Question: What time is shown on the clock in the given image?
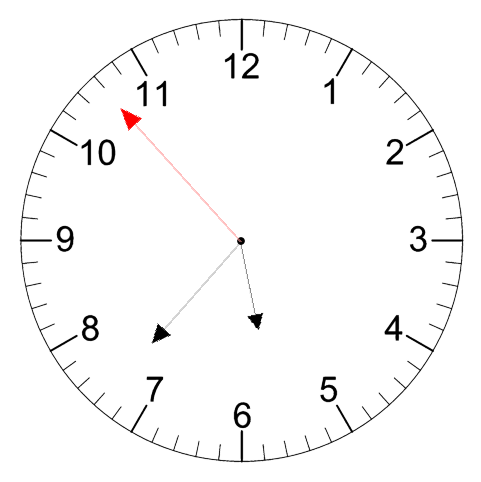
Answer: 05:36:53